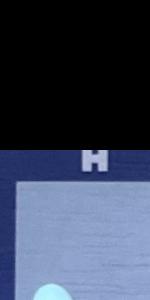
Label: Empty